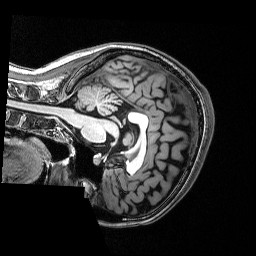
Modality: T1w
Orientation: sagittal
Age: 23
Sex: female
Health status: healthy
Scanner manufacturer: siemens
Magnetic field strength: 3 T
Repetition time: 2.53 s
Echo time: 0.00339 s